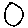
Label: circle